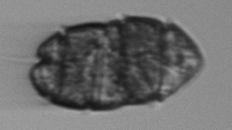
Label: Margalefidinium